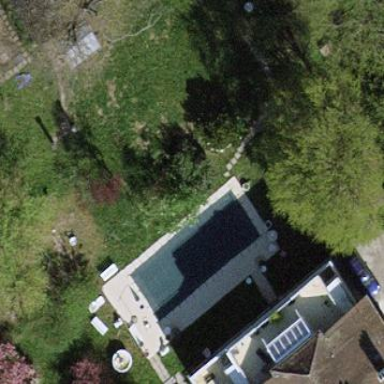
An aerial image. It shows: Swimming pool located in leisure land.